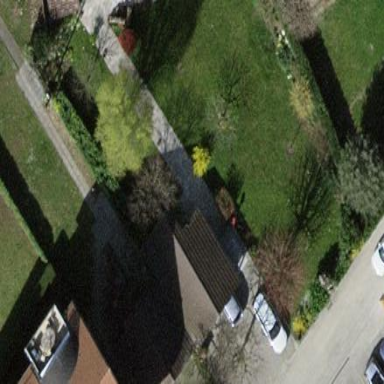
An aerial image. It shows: Garage.